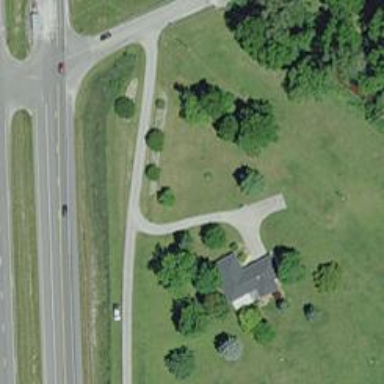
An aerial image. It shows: Driveway.